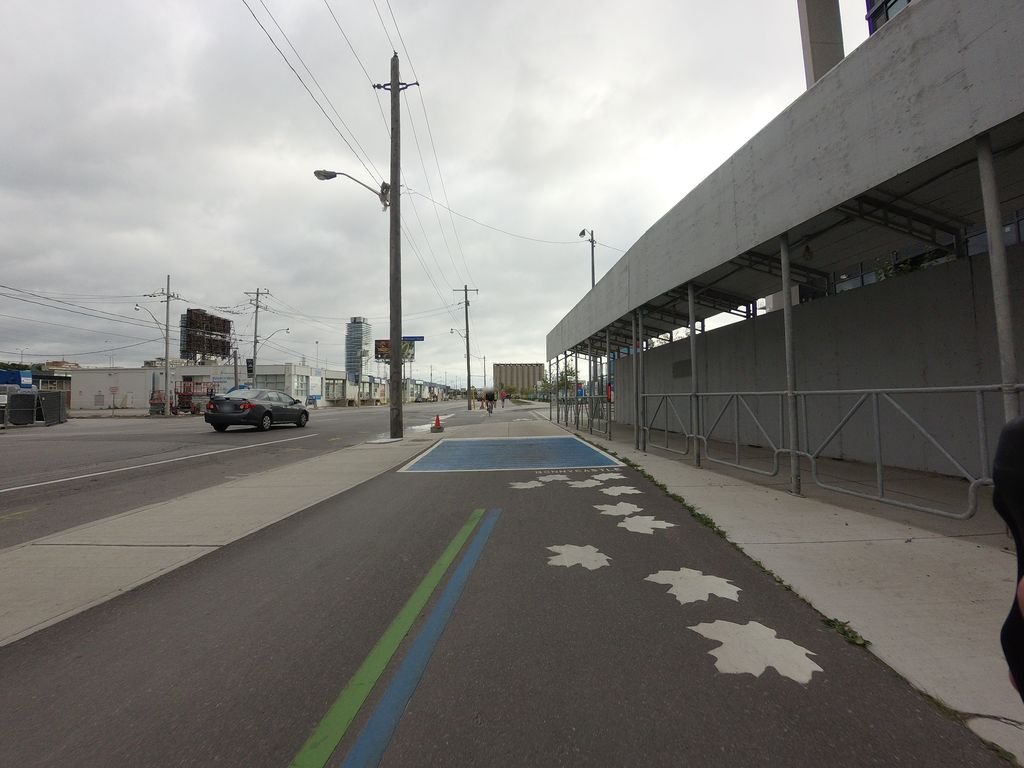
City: toronto